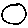
Label: circle